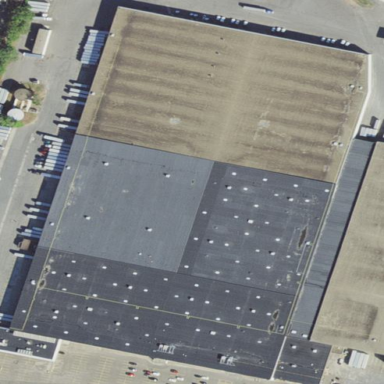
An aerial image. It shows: Warehouse.